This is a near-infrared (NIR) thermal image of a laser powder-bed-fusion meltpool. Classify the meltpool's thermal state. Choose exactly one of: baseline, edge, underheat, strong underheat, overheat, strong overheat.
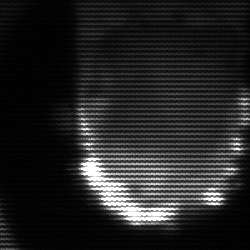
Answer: baseline